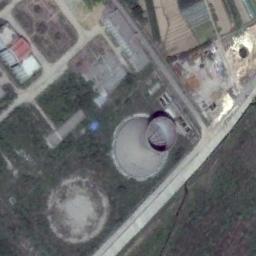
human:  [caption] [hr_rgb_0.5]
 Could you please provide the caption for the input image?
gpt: There is a cooling tower in the thermal power station with a large green area around it .

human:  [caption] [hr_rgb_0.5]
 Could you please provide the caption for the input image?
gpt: There are four thermal power stations in the picture, divided into two groups .

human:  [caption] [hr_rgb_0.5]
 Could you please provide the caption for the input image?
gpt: The grass is next to the thermal power station .

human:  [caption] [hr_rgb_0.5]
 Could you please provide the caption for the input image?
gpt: The thermal power station is on the grass next to some buildings .

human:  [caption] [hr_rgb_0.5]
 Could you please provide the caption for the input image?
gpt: There are some buildings and a chimney on the thermal power station .